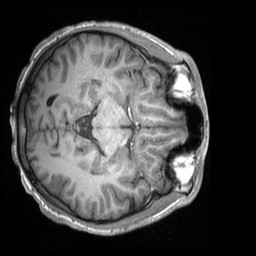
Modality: T1w
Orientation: axial
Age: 19
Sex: male
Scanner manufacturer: siemens
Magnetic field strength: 3 T
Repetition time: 1.9 s
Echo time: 0.00226 s